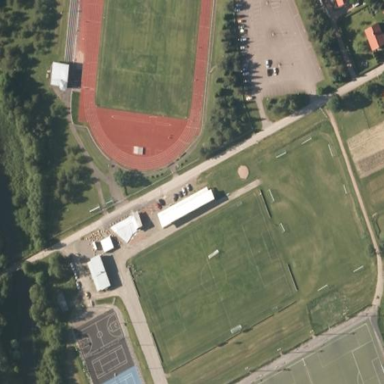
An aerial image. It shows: Soccer pitch designated for leisure and sports activities.